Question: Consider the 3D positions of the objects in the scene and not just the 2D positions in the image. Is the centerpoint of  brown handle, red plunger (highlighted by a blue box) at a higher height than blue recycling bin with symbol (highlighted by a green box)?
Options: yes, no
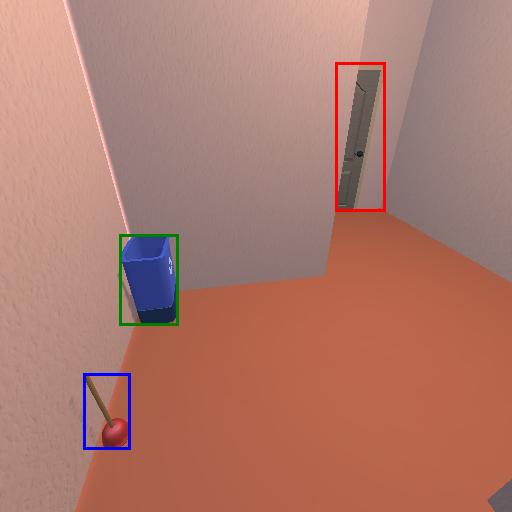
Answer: yes